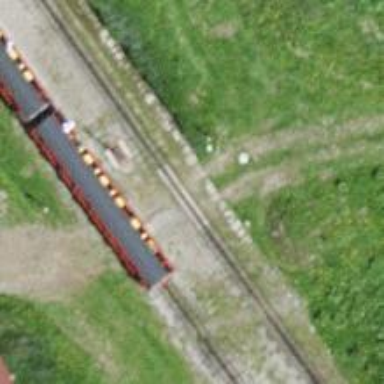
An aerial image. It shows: Railway level crossing.